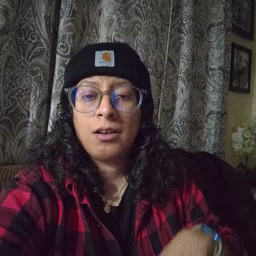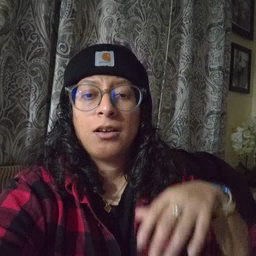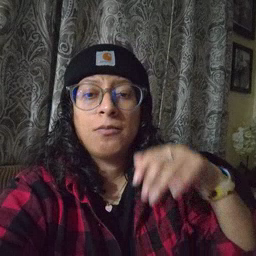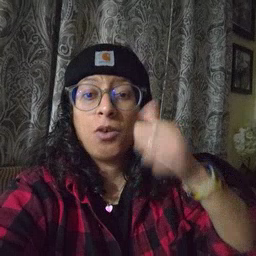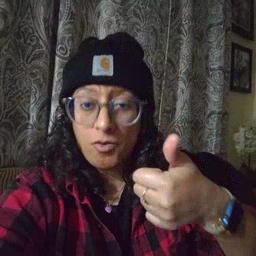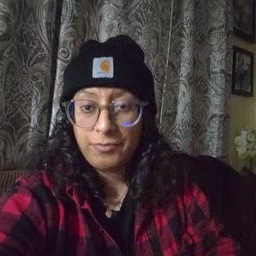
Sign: tomorrow